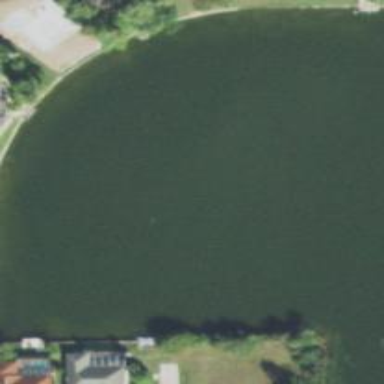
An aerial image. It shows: Lake with natural water.